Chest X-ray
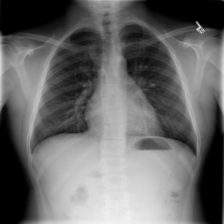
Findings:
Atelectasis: negative
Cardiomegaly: negative
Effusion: negative
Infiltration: negative
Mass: negative
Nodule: negative
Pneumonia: negative
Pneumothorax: negative
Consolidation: negative
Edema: negative
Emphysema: negative
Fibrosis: negative
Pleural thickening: negative
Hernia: negative